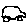
Label: car